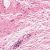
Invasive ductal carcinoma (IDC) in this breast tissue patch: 0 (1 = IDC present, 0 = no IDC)